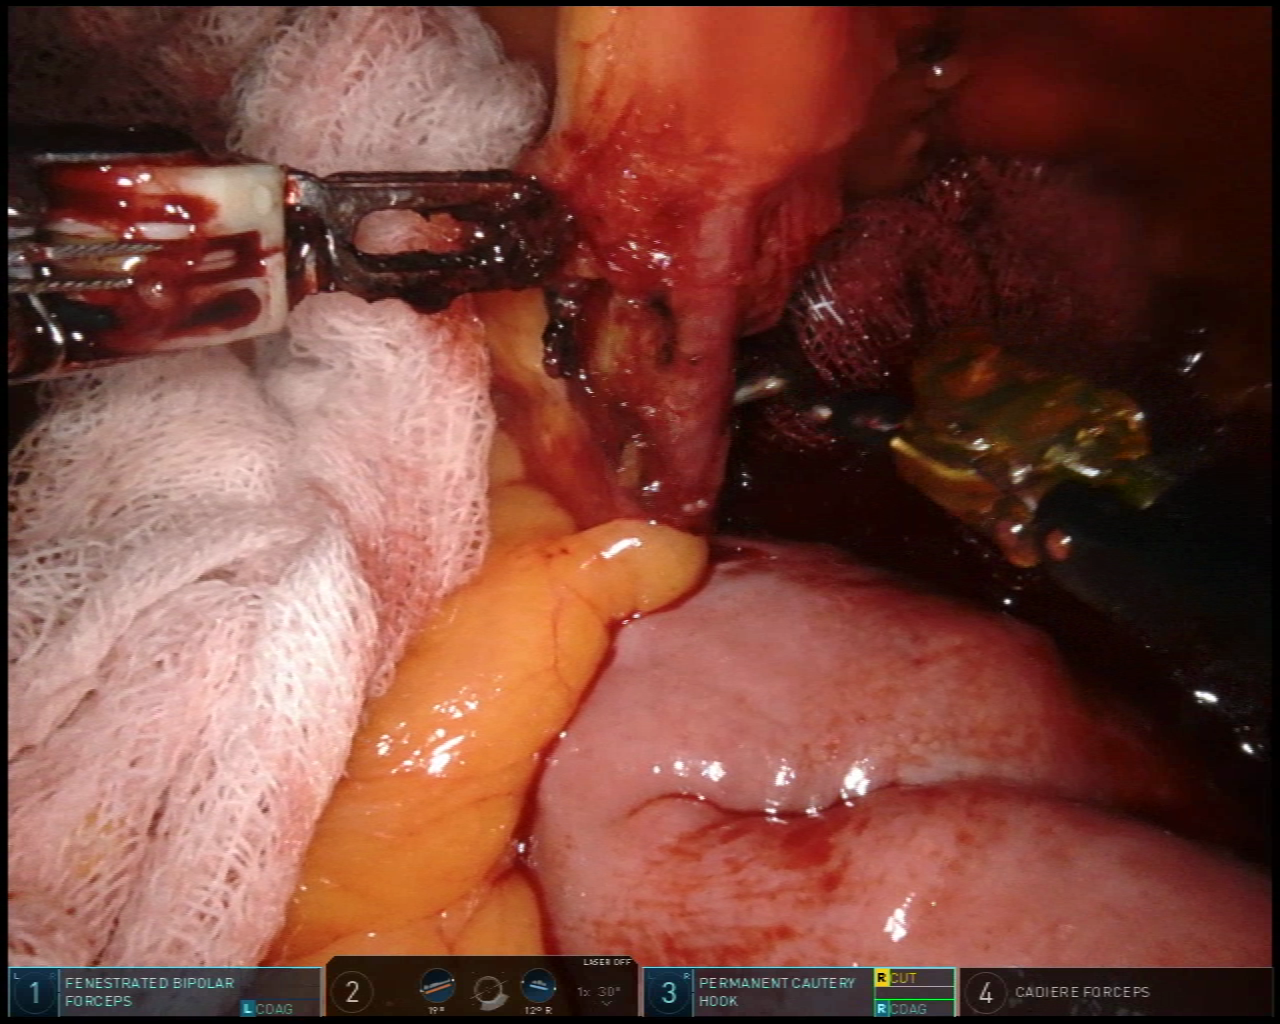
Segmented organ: intestinal_veins
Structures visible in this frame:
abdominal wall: no
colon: yes
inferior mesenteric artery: no
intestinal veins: yes
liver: no
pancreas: no
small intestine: no
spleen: no
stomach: no
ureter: no
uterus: no
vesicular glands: no